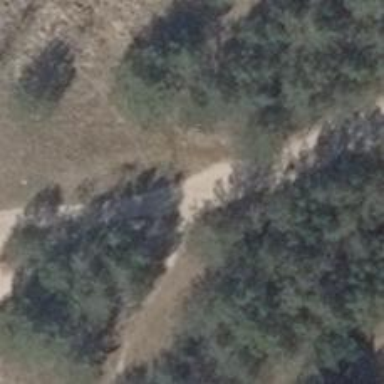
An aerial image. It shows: Sandy path with grade 4 tracktype.